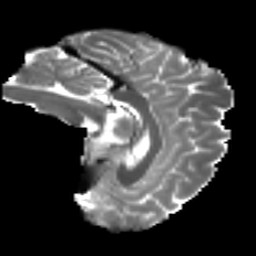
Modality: T2w
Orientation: sagittal
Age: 28
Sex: male
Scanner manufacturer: ge
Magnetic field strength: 3 T
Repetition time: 7.8 s
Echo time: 0.0616 s